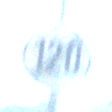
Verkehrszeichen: EndeGeschwindigkeit120
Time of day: Night
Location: Outdoor (Nature)
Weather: PartlyCloudy
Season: NotSpecified
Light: Natural